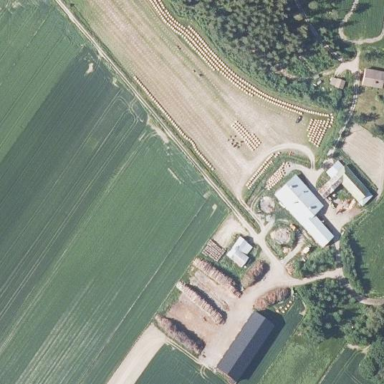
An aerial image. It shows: Farmyard area.